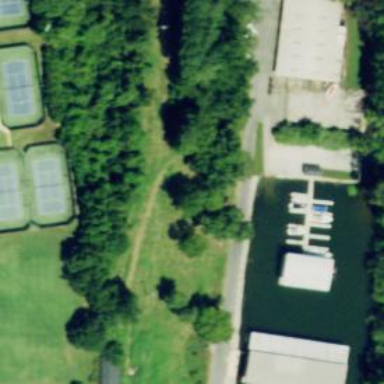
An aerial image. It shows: Slipway on leisure land.